Interaction volume radius: 10 \u00c5
Interaction volume height: 15 \u00c5
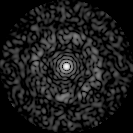
Disorder parameter: 0.8279